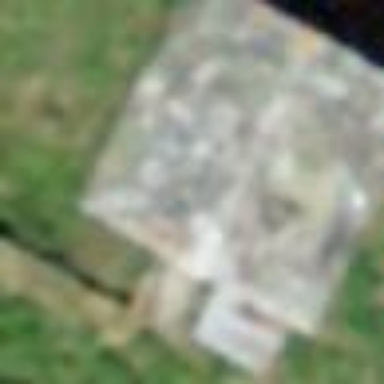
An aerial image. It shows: Farm building.